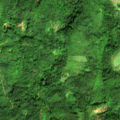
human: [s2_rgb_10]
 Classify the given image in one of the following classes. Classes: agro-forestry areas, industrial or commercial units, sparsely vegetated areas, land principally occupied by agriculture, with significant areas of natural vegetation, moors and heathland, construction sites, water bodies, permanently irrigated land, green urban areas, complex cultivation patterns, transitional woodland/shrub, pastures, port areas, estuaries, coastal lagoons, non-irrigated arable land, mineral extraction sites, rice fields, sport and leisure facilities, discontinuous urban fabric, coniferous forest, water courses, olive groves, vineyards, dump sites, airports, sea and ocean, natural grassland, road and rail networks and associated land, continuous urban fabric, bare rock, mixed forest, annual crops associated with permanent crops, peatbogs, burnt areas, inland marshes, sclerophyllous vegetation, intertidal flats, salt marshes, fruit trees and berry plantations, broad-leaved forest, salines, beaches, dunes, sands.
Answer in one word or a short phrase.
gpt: land principally occupied by agriculture, with significant areas of natural vegetation, broad-leaved forest